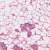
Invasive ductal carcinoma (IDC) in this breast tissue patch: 1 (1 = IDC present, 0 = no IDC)